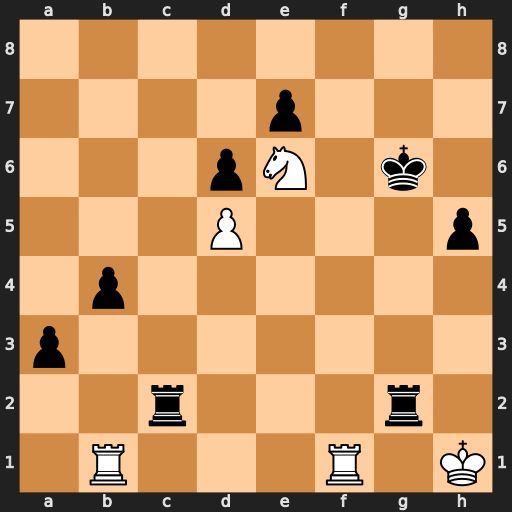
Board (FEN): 8/4p3/3pN1k1/3P3p/1p6/p7/2r3r1/1R3R1K
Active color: w
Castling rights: -
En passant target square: -
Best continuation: Nf4+ Kg5 Nxg2